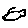
Label: fish